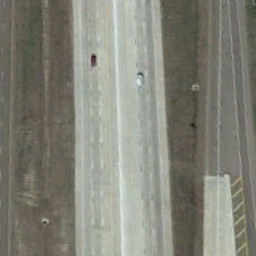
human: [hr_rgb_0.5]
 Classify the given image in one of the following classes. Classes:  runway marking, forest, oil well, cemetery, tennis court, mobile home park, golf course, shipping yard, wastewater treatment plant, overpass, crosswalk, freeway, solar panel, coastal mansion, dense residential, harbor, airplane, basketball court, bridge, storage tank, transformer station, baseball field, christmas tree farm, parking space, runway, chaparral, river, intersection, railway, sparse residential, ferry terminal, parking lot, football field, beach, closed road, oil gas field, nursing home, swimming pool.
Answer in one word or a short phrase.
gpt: freeway